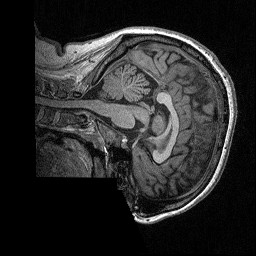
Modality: T1w
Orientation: sagittal
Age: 35
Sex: female
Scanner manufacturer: siemens
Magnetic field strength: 3 T
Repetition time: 2.3 s
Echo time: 0.00298 s